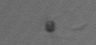
Label: nanoplankton_mix